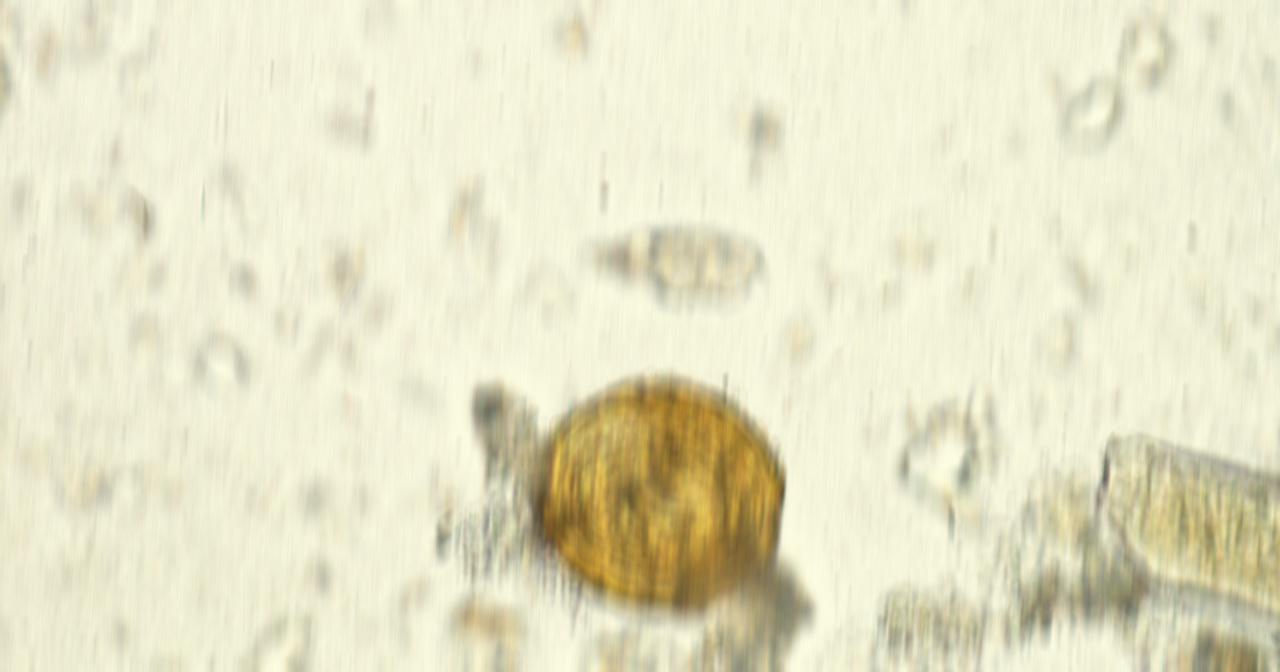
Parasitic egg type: Ascaris lumbricoides